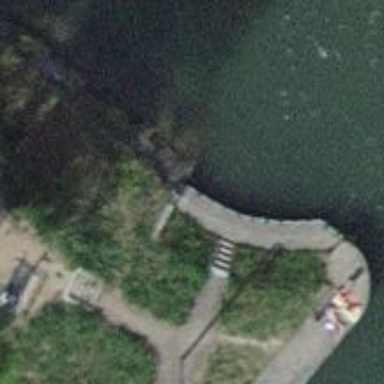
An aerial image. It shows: Set of concrete steps.